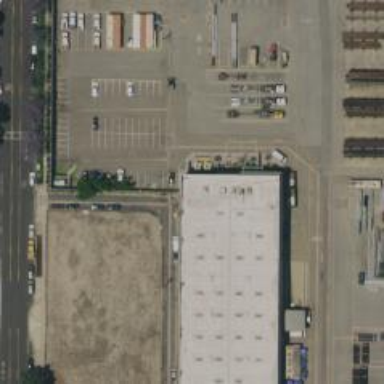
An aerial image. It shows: Commercial building.